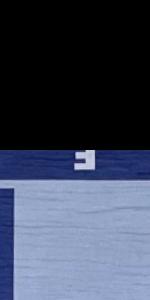
Label: Empty